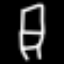
Label: chair